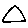
Label: triangle